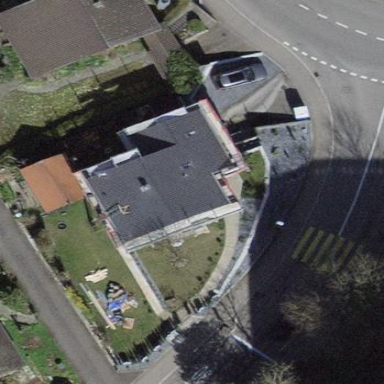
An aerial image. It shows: Building with tile roof.